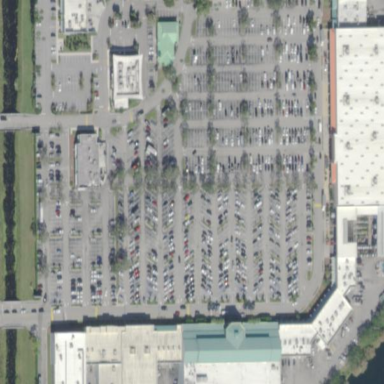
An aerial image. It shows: Retail area.